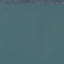
Land use / land cover: SeaLake